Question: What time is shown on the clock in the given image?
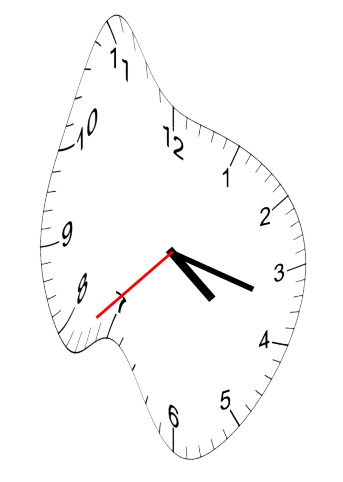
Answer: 04:17:38